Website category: movie
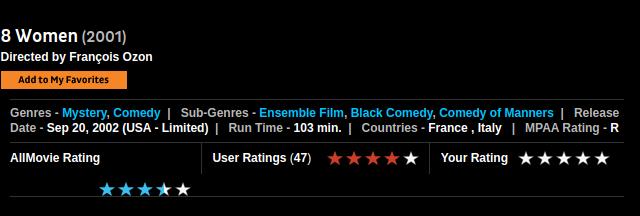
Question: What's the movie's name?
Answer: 8 Women

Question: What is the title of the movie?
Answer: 8 Women

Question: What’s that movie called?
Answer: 8 Women

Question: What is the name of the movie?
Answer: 8 Women

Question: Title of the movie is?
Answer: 8 Women

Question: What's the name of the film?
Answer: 8 Women

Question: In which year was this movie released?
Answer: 2001

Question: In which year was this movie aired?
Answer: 2001

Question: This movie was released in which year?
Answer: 2001

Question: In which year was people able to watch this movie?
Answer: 2001

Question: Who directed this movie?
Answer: François Ozon

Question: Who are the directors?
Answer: François Ozon

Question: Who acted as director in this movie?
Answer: François Ozon

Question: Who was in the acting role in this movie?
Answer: François Ozon

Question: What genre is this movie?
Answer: Mystery , Comedy

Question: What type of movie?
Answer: Mystery , Comedy

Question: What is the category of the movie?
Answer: Mystery , Comedy

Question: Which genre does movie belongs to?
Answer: Mystery , Comedy

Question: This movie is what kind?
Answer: Mystery , Comedy

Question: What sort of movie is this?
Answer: Mystery , Comedy

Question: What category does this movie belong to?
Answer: Mystery , Comedy

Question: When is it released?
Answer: Sep 20, 2002 (USA - Limited)

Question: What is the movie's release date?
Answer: Sep 20, 2002 (USA - Limited)

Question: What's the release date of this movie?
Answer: Sep 20, 2002 (USA - Limited)

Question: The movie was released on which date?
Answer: Sep 20, 2002 (USA - Limited)

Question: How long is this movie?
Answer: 103 min.

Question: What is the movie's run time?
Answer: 103 min.

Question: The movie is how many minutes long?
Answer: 103 min.

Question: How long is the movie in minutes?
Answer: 103 min.

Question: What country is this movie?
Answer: France , Italy

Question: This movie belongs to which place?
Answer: France , Italy

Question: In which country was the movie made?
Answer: France , Italy

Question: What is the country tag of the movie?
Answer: France , Italy

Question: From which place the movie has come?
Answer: France , Italy